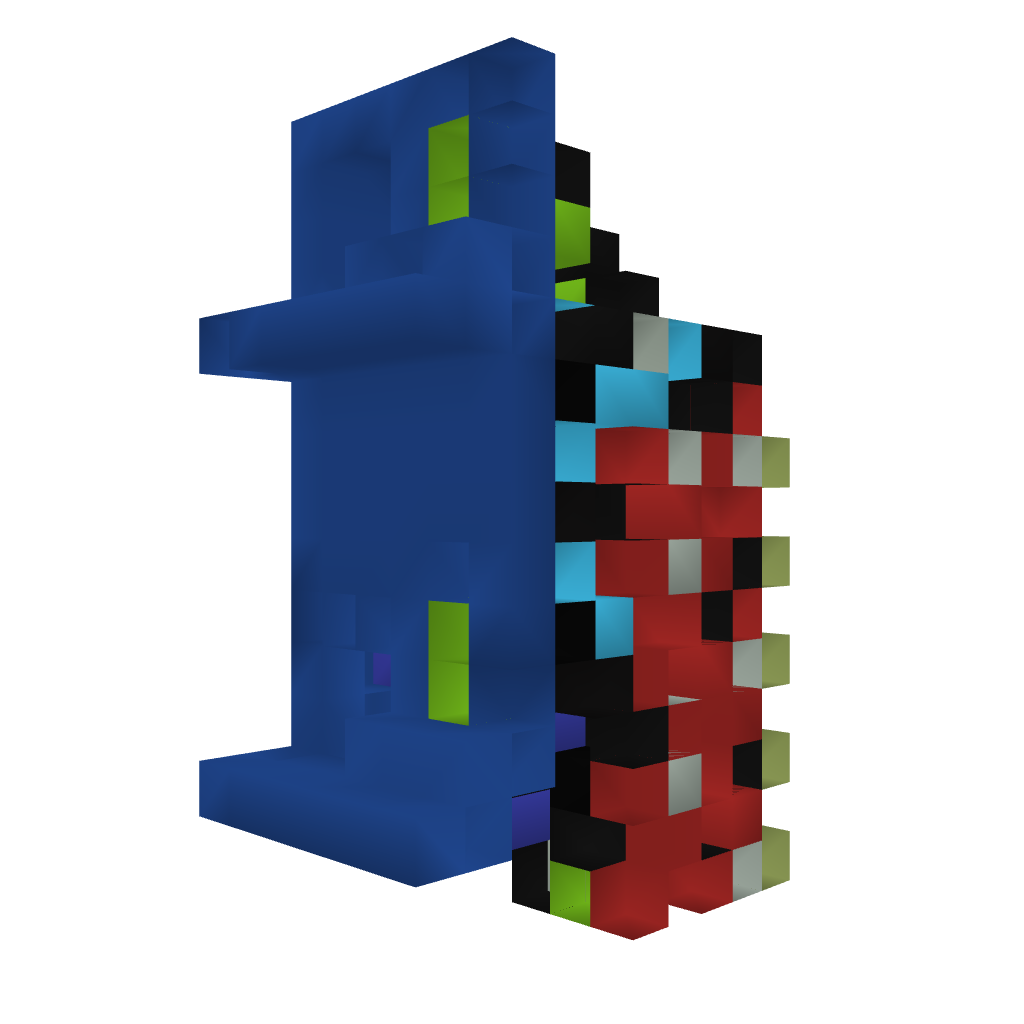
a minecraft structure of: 100% working elevator